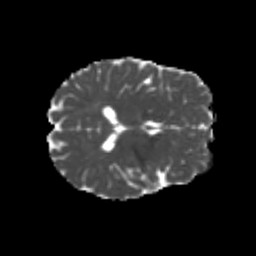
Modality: MD
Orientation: axial
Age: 20
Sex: female
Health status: healthy
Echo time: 0.074 s